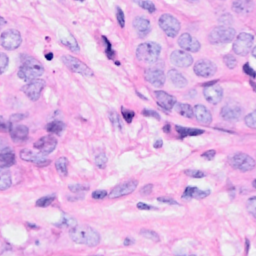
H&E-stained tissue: Breast